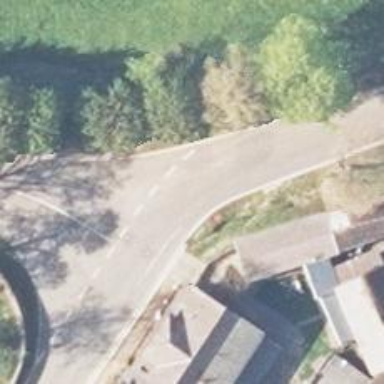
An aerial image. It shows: Asphalt road in residential area.